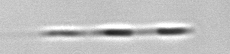
Label: Leptocylindrus